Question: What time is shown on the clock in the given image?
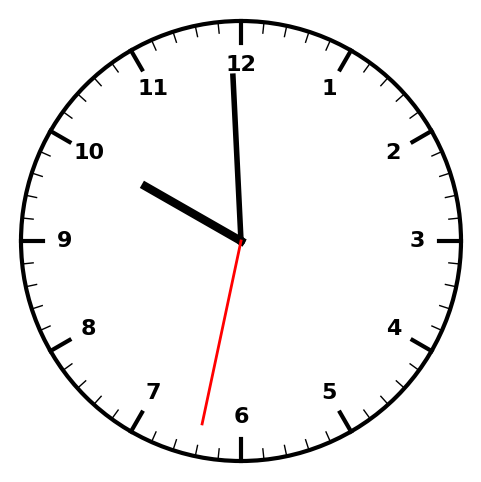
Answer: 09:59:32